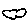
Label: cloud